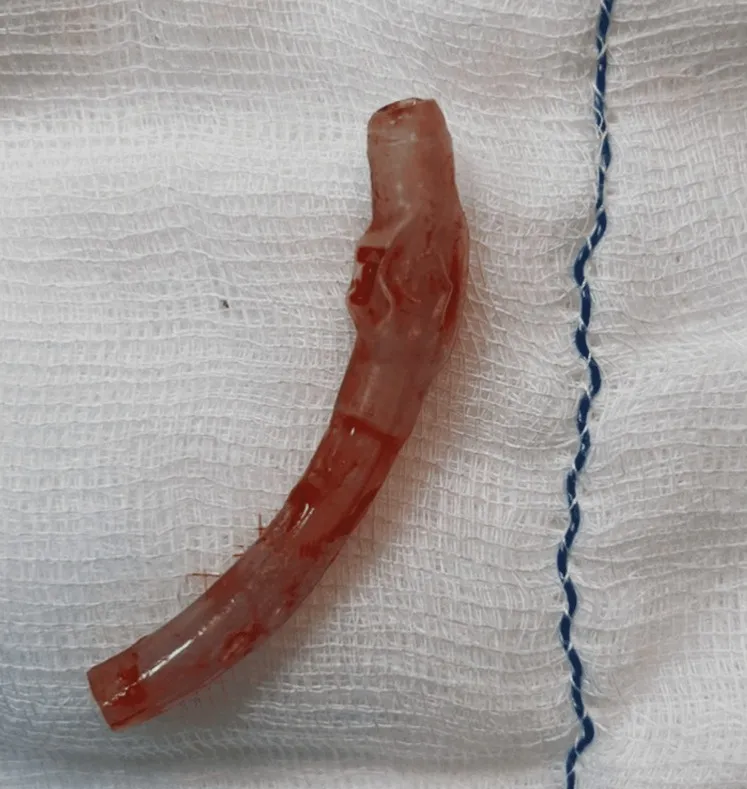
A broken stem of the tracheostomy tube extracted from the patient's airway.
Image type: medical_photograph (other_medical_photograph)